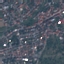
Label: Residential